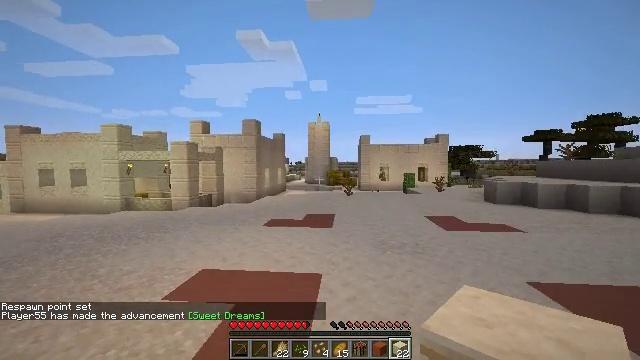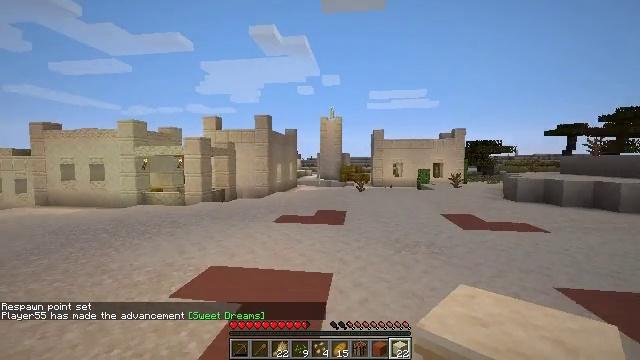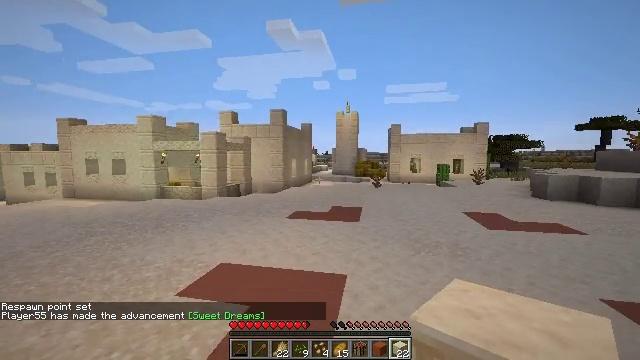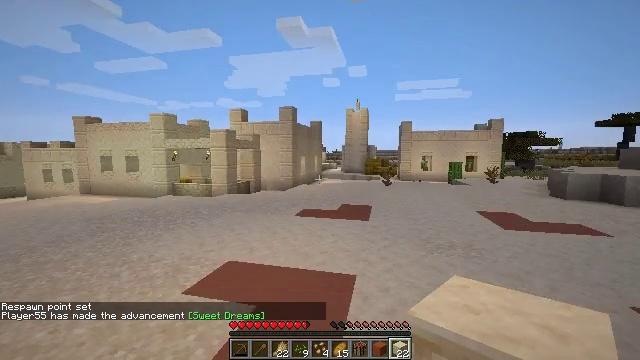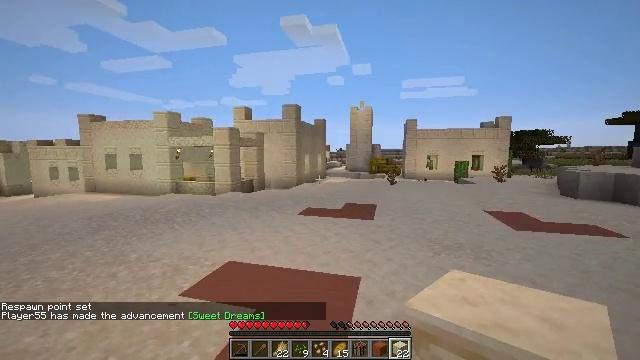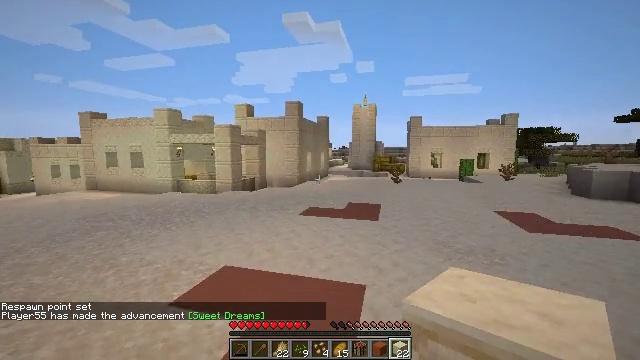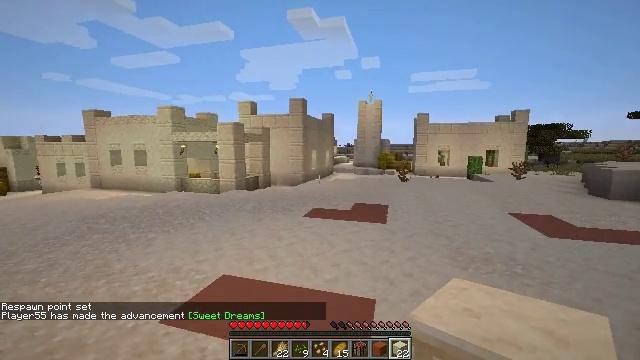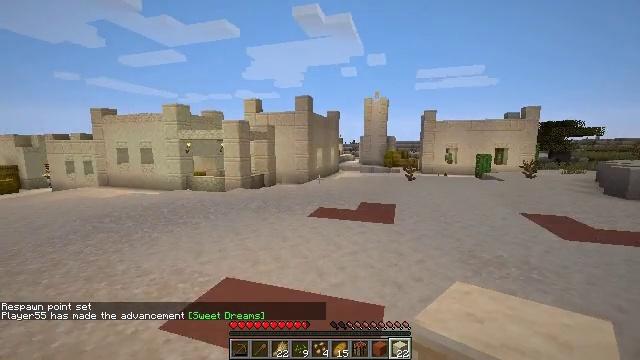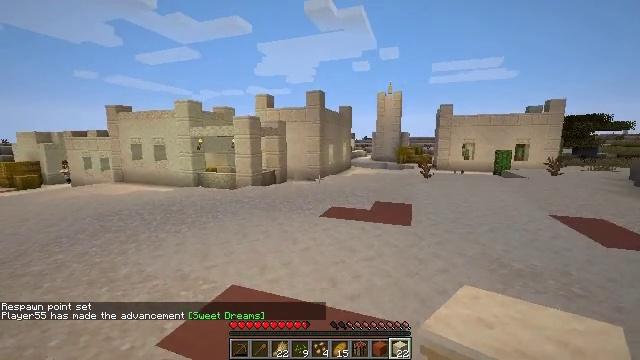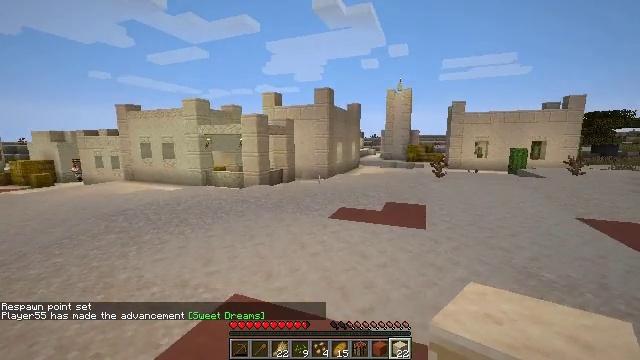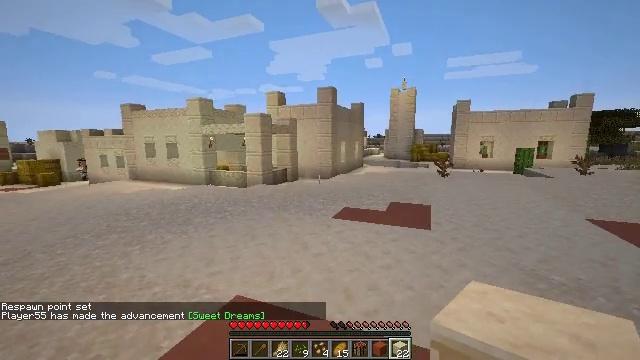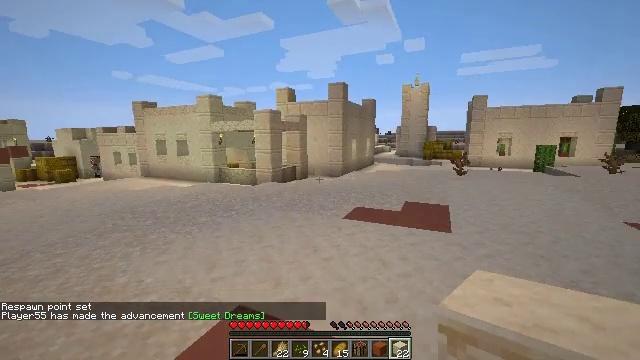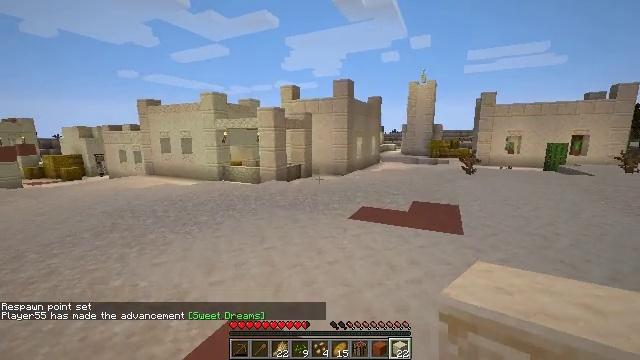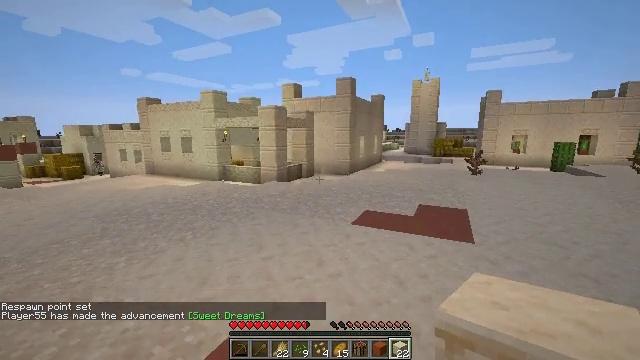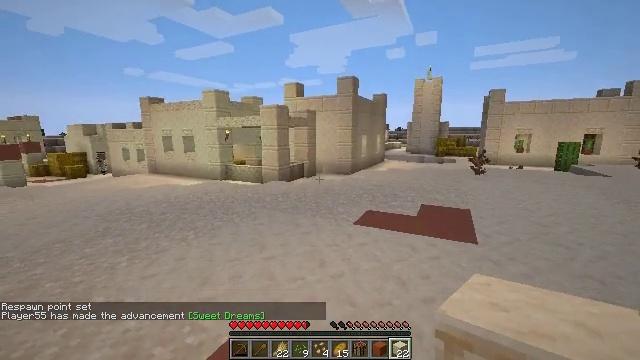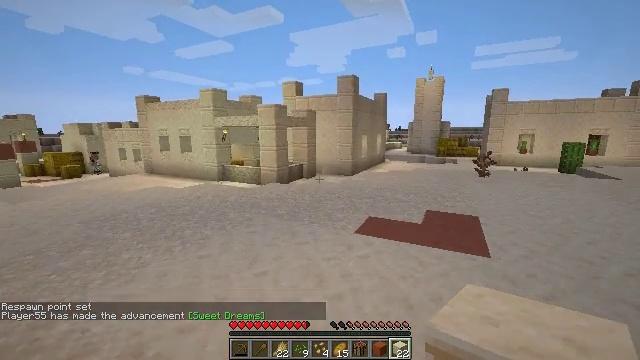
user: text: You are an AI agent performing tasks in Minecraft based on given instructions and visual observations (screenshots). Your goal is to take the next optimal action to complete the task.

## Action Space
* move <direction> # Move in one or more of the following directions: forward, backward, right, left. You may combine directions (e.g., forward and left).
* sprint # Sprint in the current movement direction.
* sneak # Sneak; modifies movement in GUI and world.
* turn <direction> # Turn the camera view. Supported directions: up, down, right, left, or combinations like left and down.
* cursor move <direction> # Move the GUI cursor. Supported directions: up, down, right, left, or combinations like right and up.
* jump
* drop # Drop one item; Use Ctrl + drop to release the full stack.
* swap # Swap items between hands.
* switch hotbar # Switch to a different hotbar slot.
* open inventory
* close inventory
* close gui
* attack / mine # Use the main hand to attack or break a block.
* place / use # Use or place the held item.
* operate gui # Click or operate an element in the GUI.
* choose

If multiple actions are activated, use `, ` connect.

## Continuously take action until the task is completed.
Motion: motion action
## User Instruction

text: Mine the terracotta block.
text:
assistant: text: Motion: move forward, turn left and down
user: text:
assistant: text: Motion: move forward, turn left and down
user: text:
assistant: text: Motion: move forward, turn left
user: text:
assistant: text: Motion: move forward
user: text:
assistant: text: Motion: move forward
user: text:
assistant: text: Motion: move forward, turn left
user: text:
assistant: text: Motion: move forward, turn left
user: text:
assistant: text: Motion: move forward, turn left
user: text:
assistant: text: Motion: move forward, turn left
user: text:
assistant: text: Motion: move forward
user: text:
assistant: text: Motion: move forward, turn left
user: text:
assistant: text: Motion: move forward, turn left
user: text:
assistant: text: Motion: move forward
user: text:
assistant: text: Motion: move forward
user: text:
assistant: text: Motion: move forward
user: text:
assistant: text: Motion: move forward
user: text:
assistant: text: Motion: move forward, turn down
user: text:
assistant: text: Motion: move forward, turn right and down
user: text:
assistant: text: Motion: move forward, turn right and down
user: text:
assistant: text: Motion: turn right and down
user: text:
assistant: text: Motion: turn right and down
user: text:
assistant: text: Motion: turn right
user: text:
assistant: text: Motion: turn right
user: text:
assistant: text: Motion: turn left and up
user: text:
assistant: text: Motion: move left, turn left and up
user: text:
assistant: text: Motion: move left
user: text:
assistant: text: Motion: move back and move left
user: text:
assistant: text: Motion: move back and move left
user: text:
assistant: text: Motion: move back and move left
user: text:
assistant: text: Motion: move back and move left